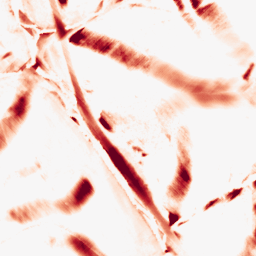
Category: morphological
Decomposition family: morphological_diamond
Decomposition parameters: operation: opening
radius: 20
Upsampling method: linear_exact
Upsampling parameters: scale: 2
Upsampling scale: 2